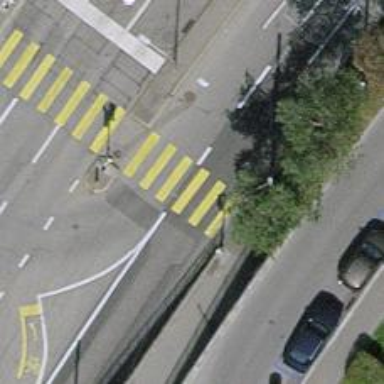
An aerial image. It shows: Road crossing with traffic signals.